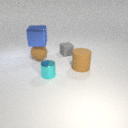
large brown rubber cylinder to the right of small cyan metal cylinder